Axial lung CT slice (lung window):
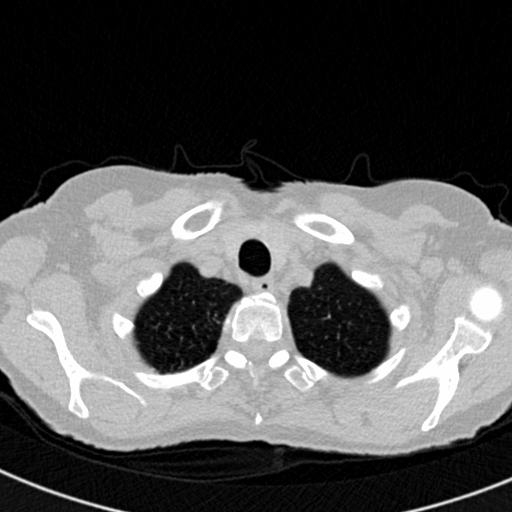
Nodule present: no